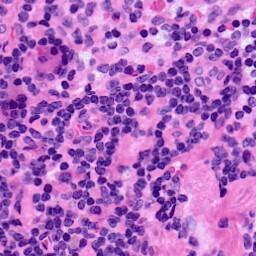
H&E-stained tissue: LymphNode